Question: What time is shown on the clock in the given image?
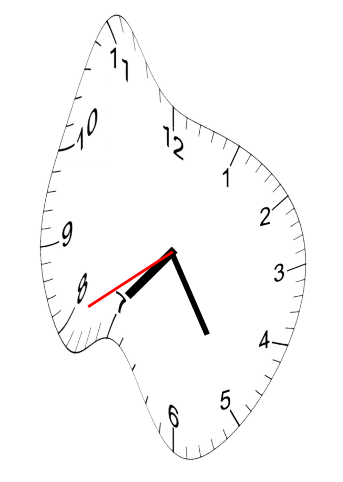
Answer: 07:24:40